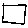
Label: square